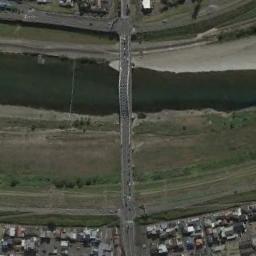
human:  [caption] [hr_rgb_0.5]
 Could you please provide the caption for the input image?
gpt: Most of the area the bridge crosses is forest .

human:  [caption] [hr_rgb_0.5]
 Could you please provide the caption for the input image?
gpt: A bridge is over the river between the bare land and some buildings .

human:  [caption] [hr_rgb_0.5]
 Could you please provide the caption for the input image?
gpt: There are many buildings beside the bridge .

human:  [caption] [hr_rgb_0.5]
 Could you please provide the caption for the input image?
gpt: A bridge built on a dark green river and the flood bed of the river while the residential area on one side of the river .

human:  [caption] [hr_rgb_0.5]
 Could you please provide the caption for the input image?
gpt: A bridge connects the land on both sides of the slender river  There are long green river banks on both sides of the river  There are many buildings on the land .